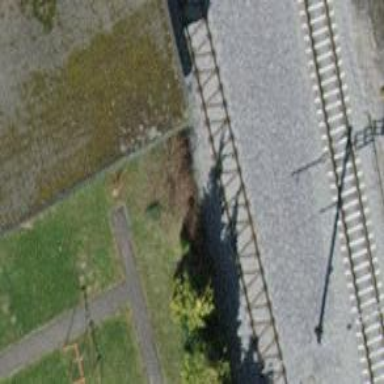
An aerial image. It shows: Single railway spur track.